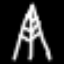
Label: The Eiffel Tower